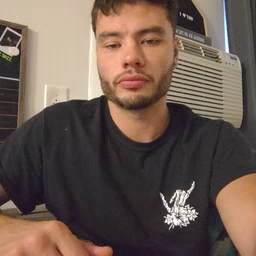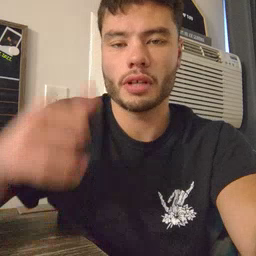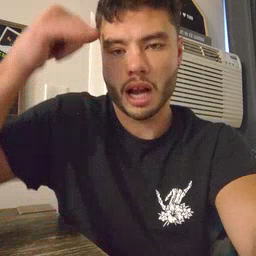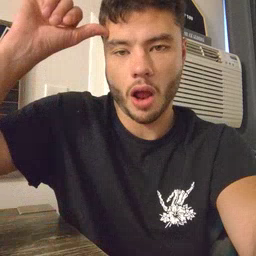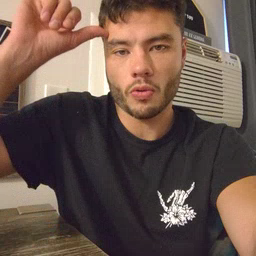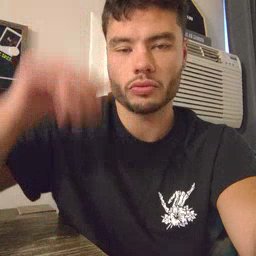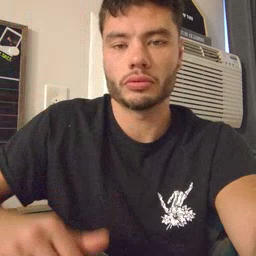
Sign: cow